Question: I'm not able to delete the UIButton at the top left in the screen shot below. Please tell me how I can remove it completely.

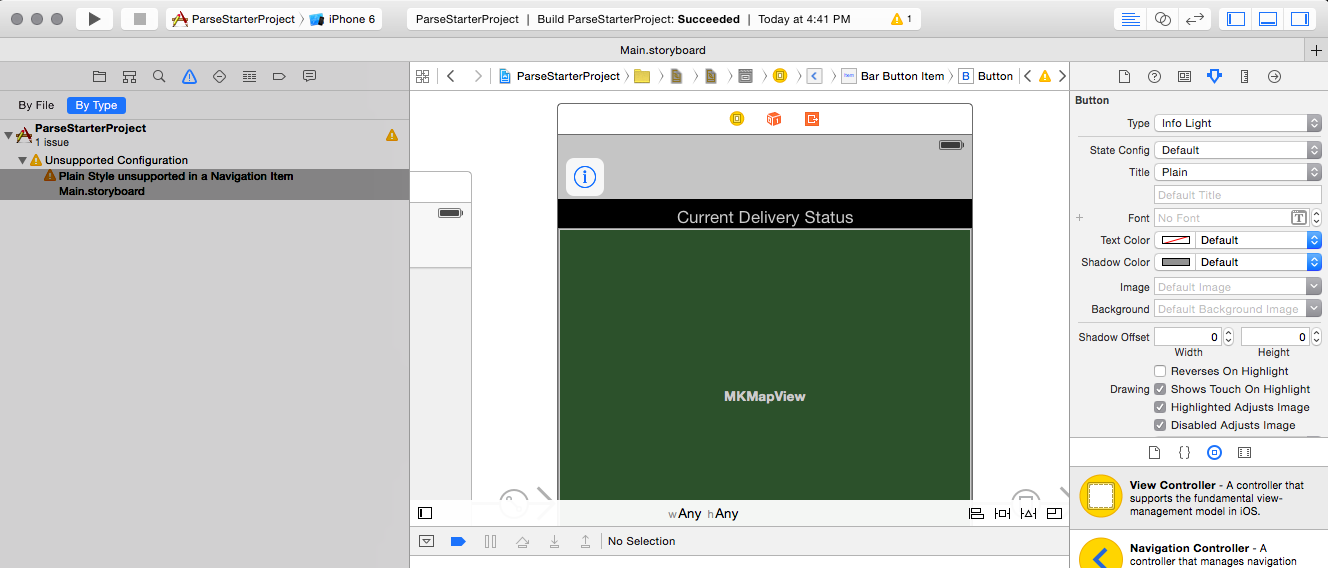
Answer:
Here you can see where you need to change settings to avoid error about Plain Style